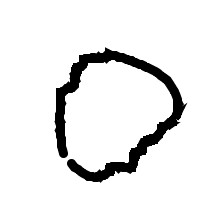
Shape: circle